Question: I have this columns in my table "sales":

in column , I want to pick 4 highest number of sales (7,9,11 and 12). After that, I want them to show in slideshow as best-seller products.
'''
$qSite="SELECT MAX(jml_terjual) AS max FROM sales ORDER BY id LIMIT 4,0";
$uQue = $acn->prepare ($qSite);
$uQue->execute();
$resQ = $uQue->fetch(PDO::FETCH_ASSOC);
if ($resQ>0 || !$resQ>0){
?>
<?php
slide here
}
?>
'''
But I just get one slide appears. From this illustration, how can I show 4 images in column photo_produk as best-seller product in slideshow.
I use bootstrap slides as follows:
'''
<div class="col-md-3">
<div id="banner" class="carousel slide" data-ride="carousel">
<div class="carousel-inner">
<div class="item active">
<a href="" title="" target="_top"><img src="????" alt="" title="" class="img-responsive" /></a>
</div>
<div class="item">
<a href="" title="" target="_top"><img src="????" alt="" title="" class="img-responsive" /></a>
</div>
<div class="item">
<a href="" title="" target="_top"><img src="????" alt="" title="" class="img-responsive" /></a>
</div>
<div class="item">
<a href="" title="" target="_top"><img src="????" alt="" title="" class="img-responsive" /></a>
</div>
</div>
</div>
</div>
'''
Any help would be very appreciated!
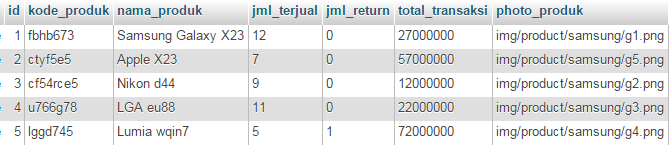
Answer: The MAX() function returns the largest value of the selected column.So if you want to show four values, change query
'''
<?php
$qry = $pdo->prepare("SELECT * FROM sales ORDER BY jml_terjual DESC LIMIT 4,0");
$qry->execute();
$varQ = $qry->fetchAll();
foreach ($varQ as $data) {
$imgslide=$data['photo_produk'];
...etc
}
?>
'''
Then fetch the result using loop